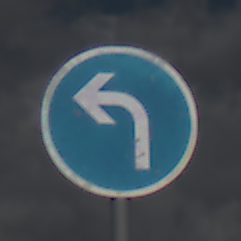
Verkehrszeichen: VorgeschriebeneFahrtrichtungLinks
Umgebung: Outdoor, Nature
Tageszeit: Midday
Wetter: PartlyCloudy
Licht: Natural
Jahreszeit: NotSpecified
Kontrast: HighContrast